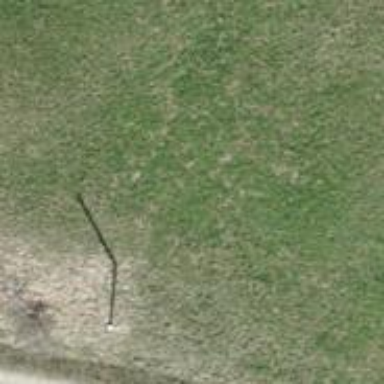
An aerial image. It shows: Power pole.